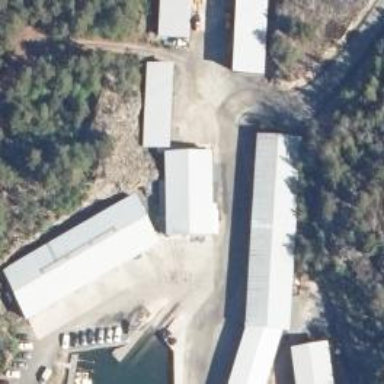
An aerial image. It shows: Boatyard located near waterway.